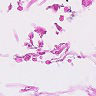
Metastatic tissue present: no